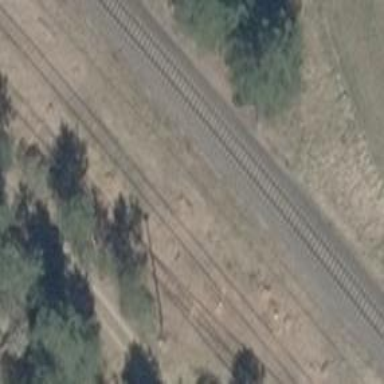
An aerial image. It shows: Abandoned railway.